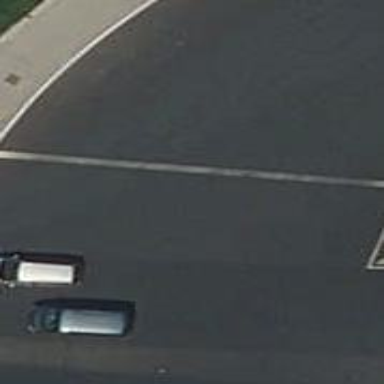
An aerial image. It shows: Road with traffic signals.